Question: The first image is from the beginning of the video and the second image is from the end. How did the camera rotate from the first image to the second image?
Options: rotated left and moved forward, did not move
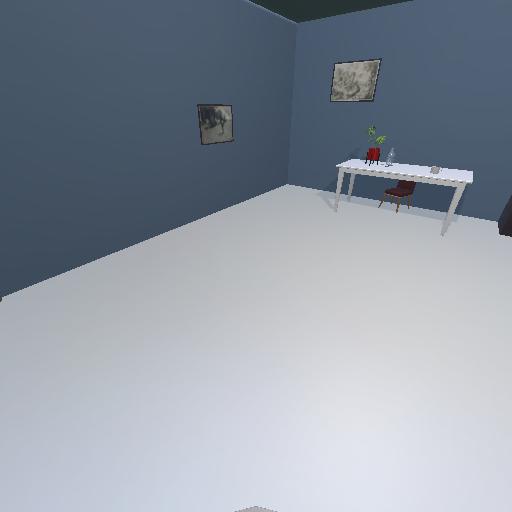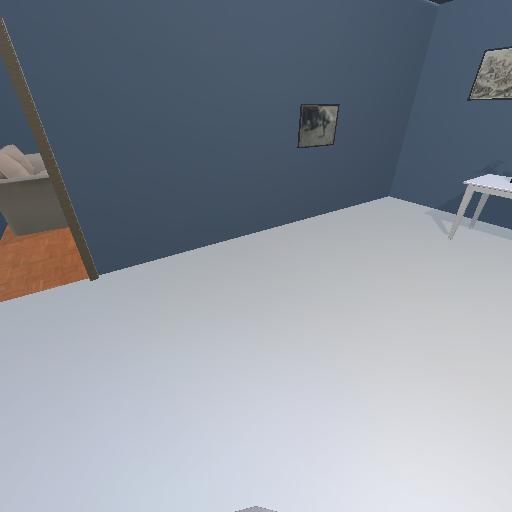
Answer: rotated left and moved forward